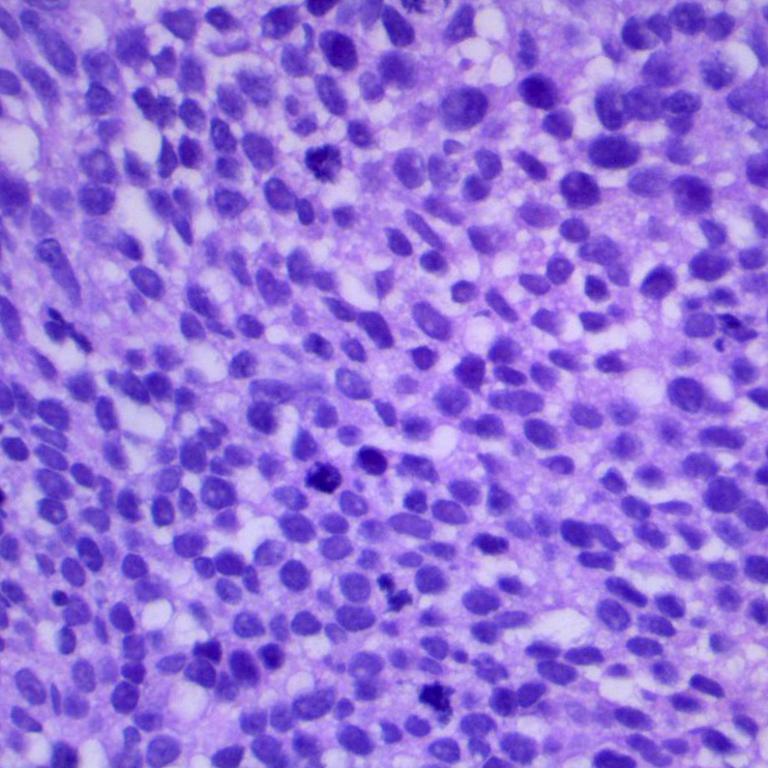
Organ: lung
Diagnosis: squamous carcinomas